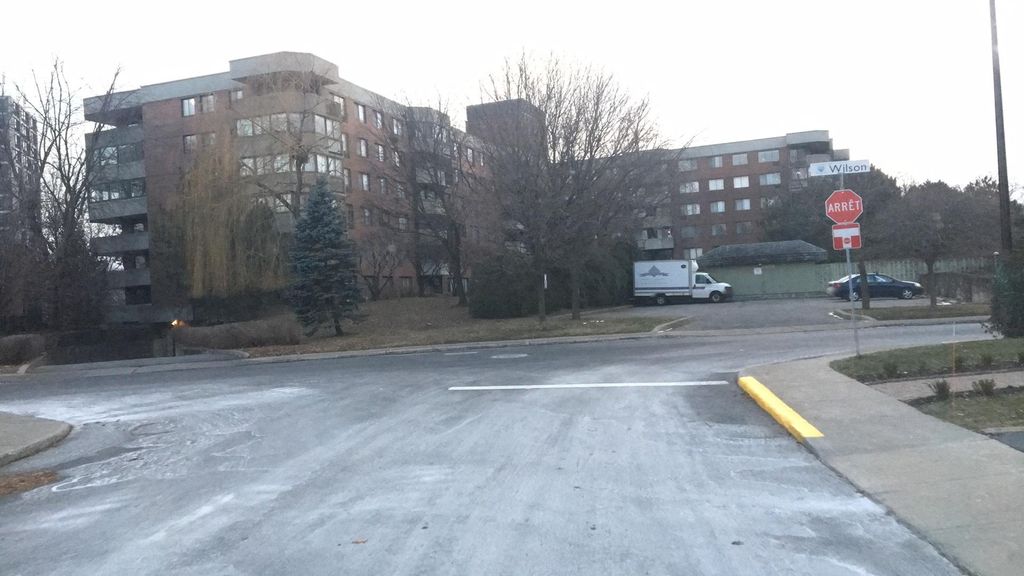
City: montreal